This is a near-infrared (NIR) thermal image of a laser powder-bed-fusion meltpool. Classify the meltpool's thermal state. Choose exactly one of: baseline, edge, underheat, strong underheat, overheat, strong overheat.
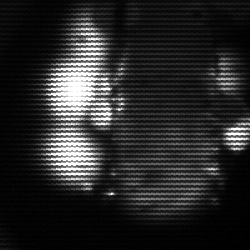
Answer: strong underheat